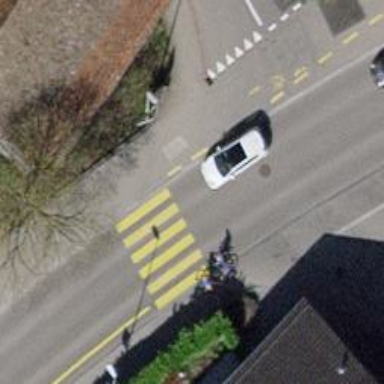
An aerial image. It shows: Uncontrolled zebra crossing on the road.